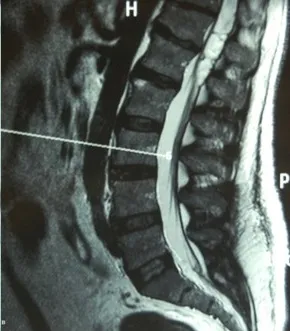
Sagittal T1W MRI images showing a well defined lesion in the posterior epidural space extending from T10 to L2 level.
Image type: radiology (mri)